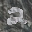
Label: 2